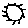
Label: sun